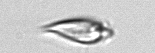
Label: Oxytoxum